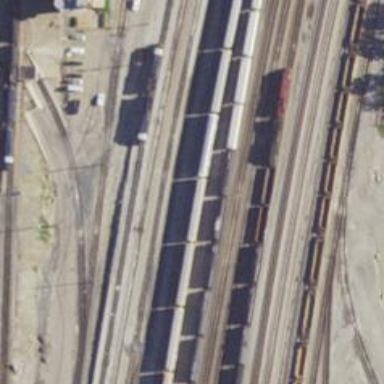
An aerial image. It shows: Railway yard used for servicing trains.